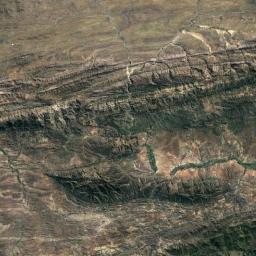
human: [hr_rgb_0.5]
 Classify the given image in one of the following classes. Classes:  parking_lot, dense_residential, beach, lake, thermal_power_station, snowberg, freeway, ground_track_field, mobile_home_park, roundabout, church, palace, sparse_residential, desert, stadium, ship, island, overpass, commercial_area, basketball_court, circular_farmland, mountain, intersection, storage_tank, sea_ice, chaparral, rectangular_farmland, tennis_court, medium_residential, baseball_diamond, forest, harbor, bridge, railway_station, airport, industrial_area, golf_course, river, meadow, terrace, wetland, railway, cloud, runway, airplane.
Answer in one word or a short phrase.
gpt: mountain